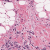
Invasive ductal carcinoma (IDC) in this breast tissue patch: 1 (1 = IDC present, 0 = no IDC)